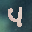
Label: 4